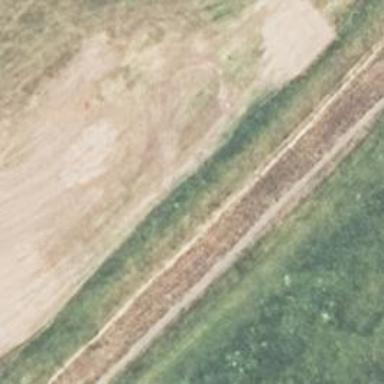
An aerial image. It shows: Grassy path with embankment.